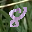
Label: 8